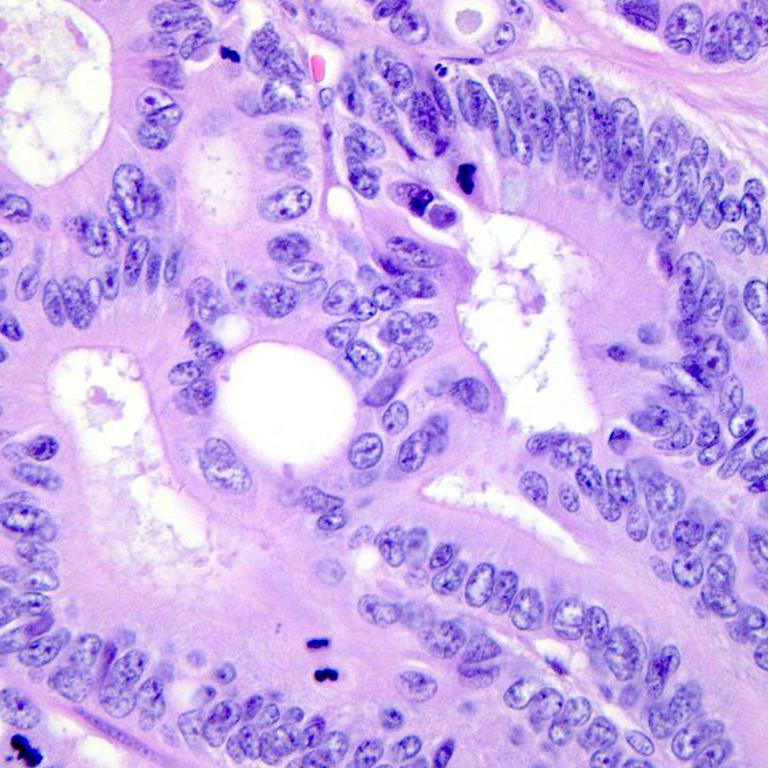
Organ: colon
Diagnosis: adenocarcinomas